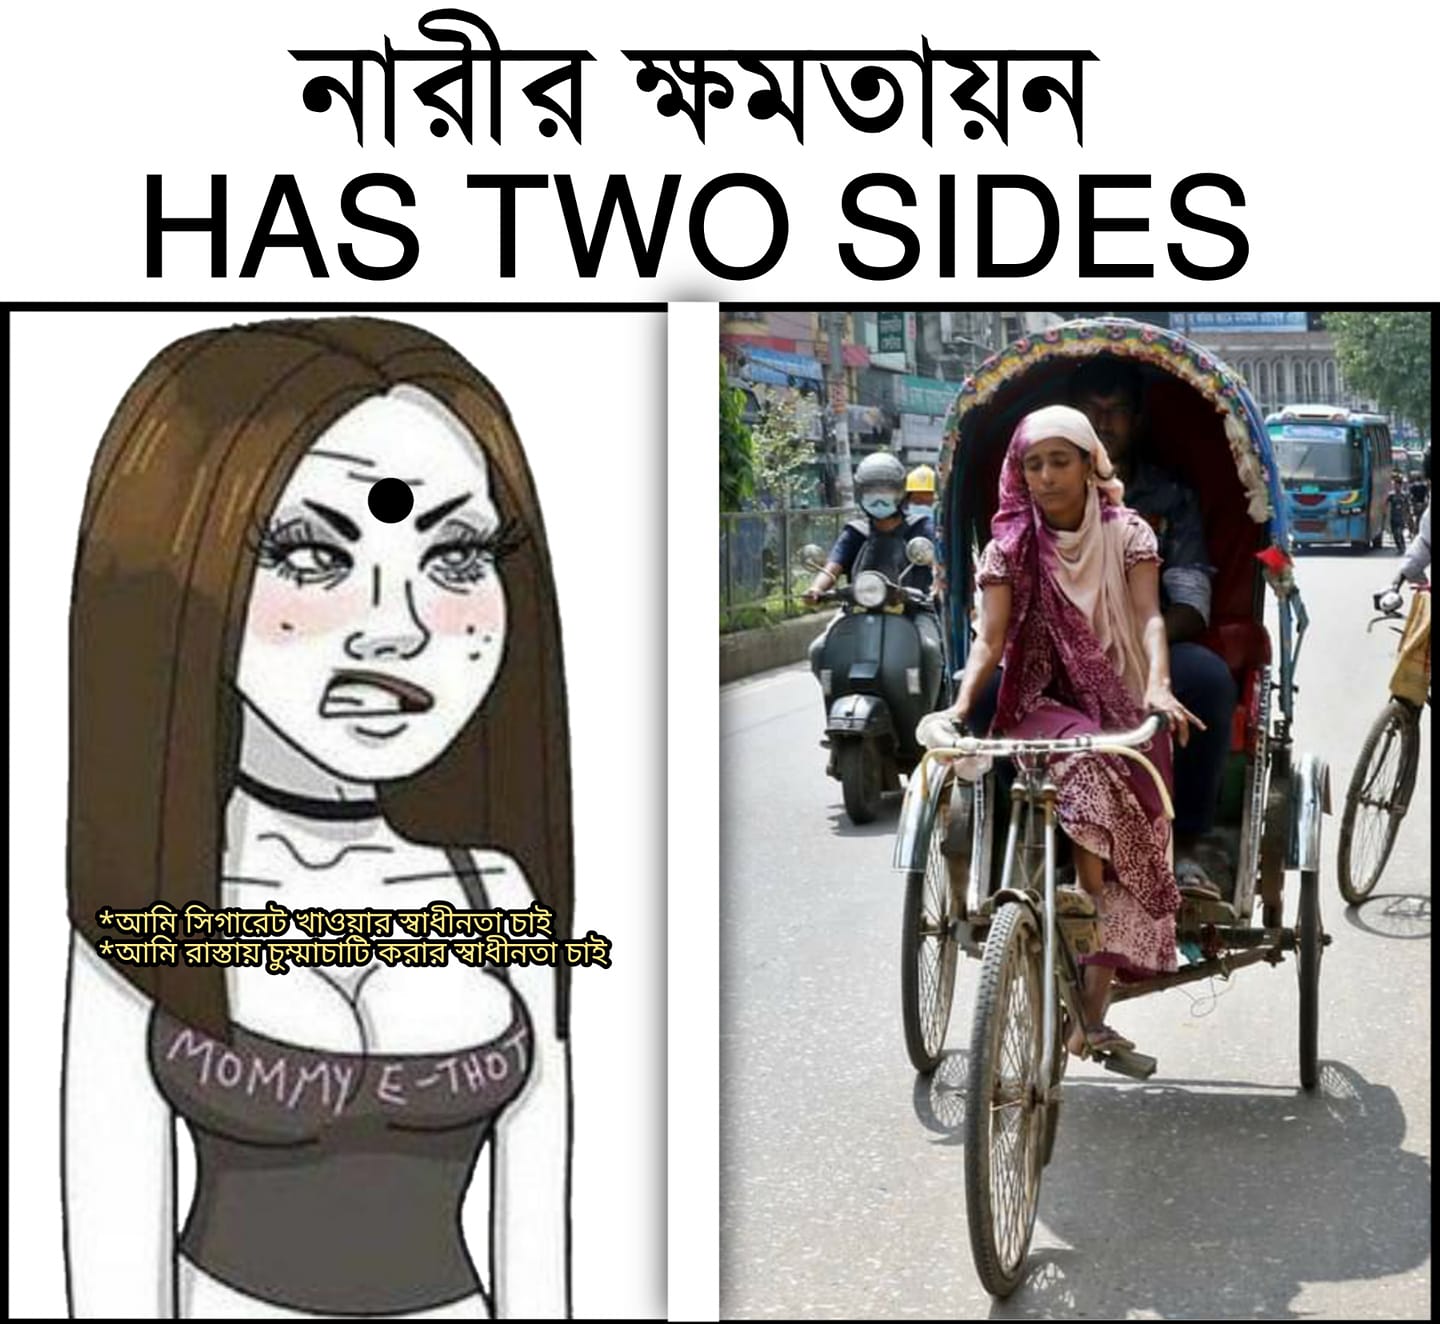
Caption: নারীর ক্ষমতায়ন   HAS TWO SIDES    *আমি সিগারেট খাওয়ার স্বাধীনতা চাই    * আমি রাস্তায় চুম্মাচাটি করার স্বাধীনতা চাই
Label: hate